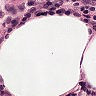
Metastatic tissue present: no